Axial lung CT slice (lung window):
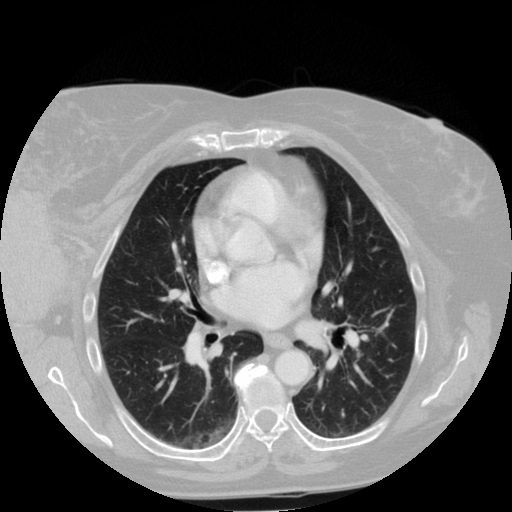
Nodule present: yes
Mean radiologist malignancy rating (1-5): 3